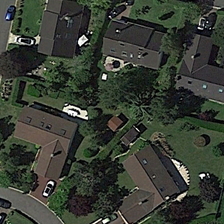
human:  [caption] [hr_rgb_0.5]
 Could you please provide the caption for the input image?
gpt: there was a white car parked in front of a gray roof .

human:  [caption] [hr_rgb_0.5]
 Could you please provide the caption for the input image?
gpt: the housing area is a residential area .

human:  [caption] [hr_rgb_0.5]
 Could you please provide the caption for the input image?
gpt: there was a white car parked in front of a gray roof .

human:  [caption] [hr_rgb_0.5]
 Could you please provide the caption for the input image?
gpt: the housing area is a residential area .

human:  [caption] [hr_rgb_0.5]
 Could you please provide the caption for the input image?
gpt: the housing area is a residential area .